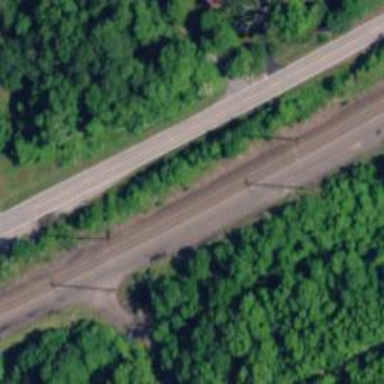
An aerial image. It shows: Railway track with contact line for electrification.